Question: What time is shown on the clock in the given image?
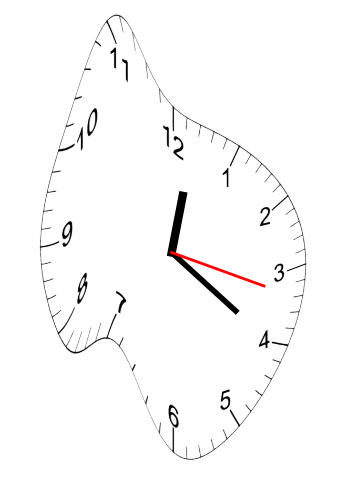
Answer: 12:20:17